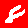
Digit: 8